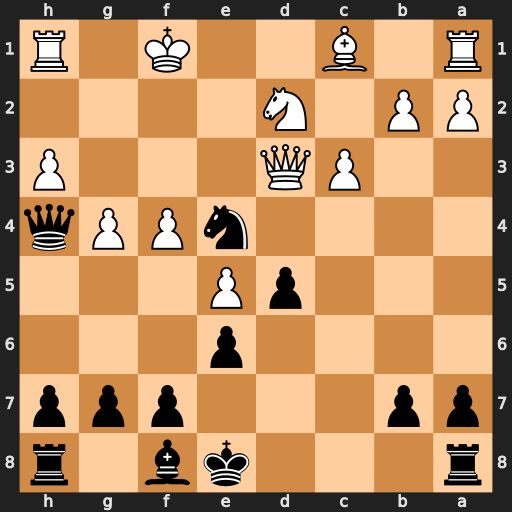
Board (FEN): r3kb1r/pp3ppp/4p3/3pP3/4nPPq/2PQ3P/PP1N4/R1B2K1R
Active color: b
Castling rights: kq
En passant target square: -
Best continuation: Qf2#